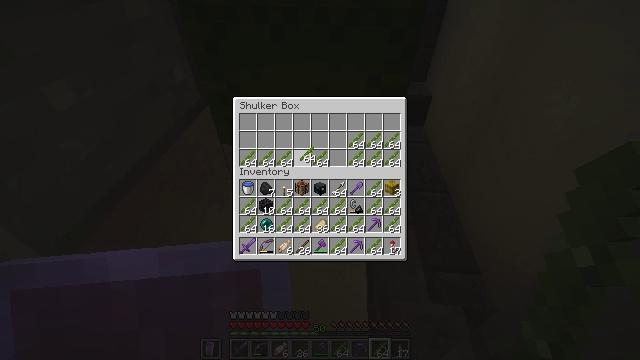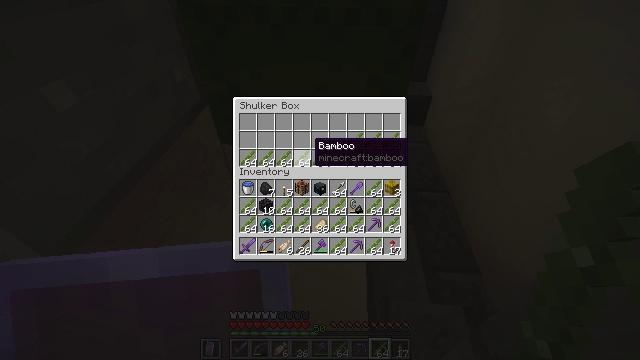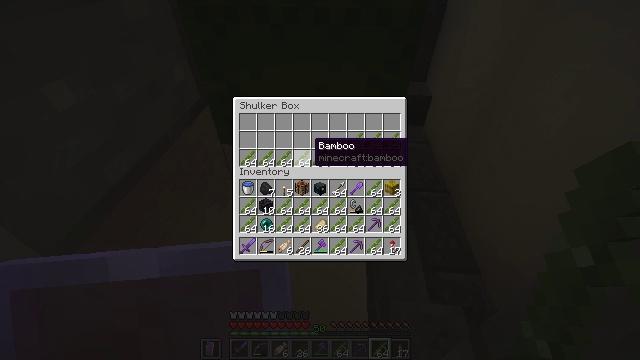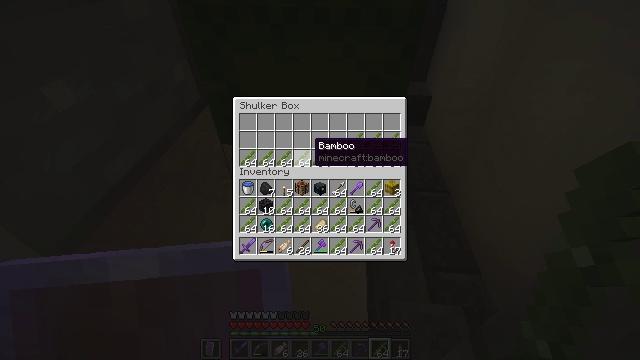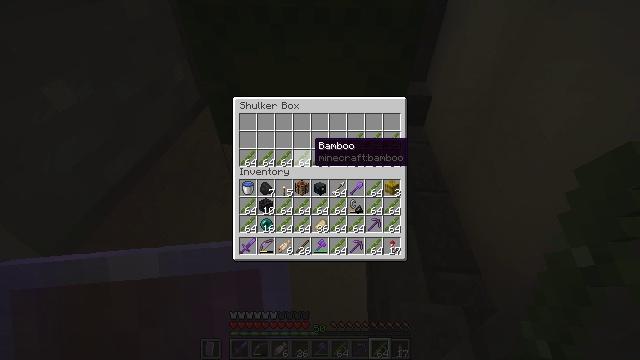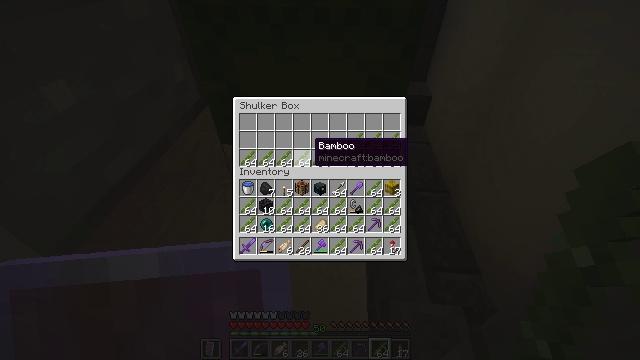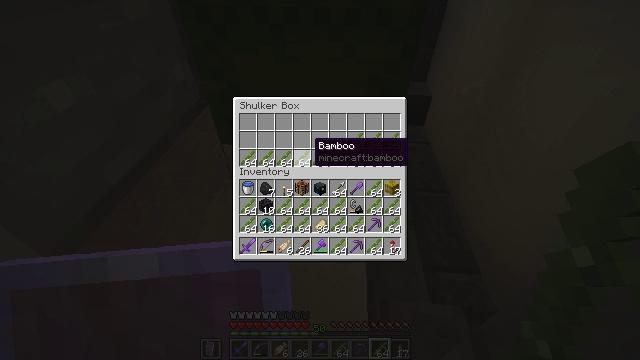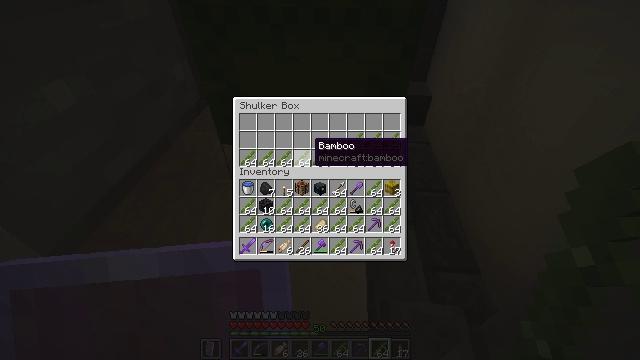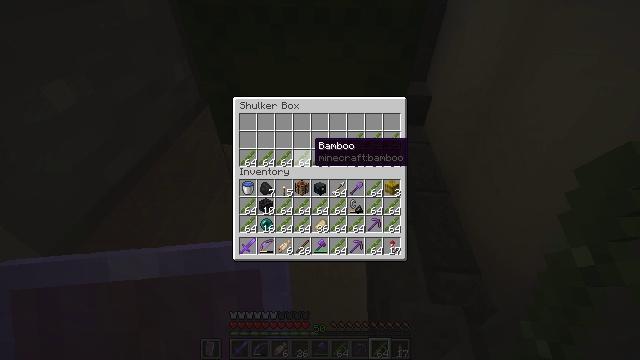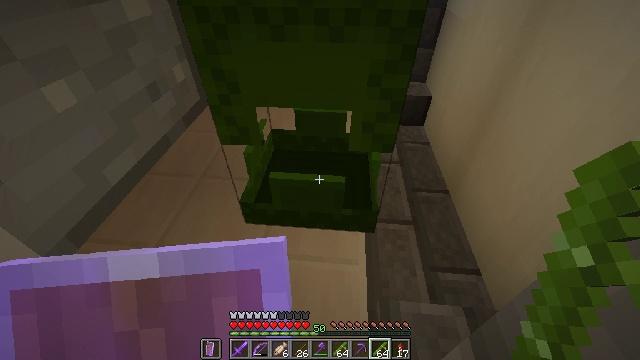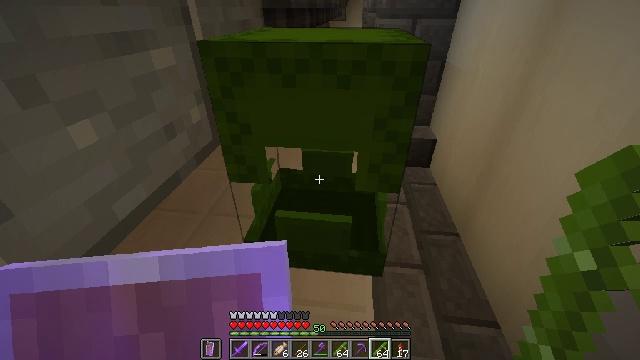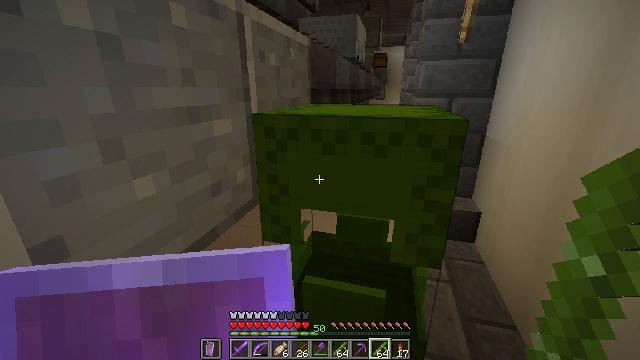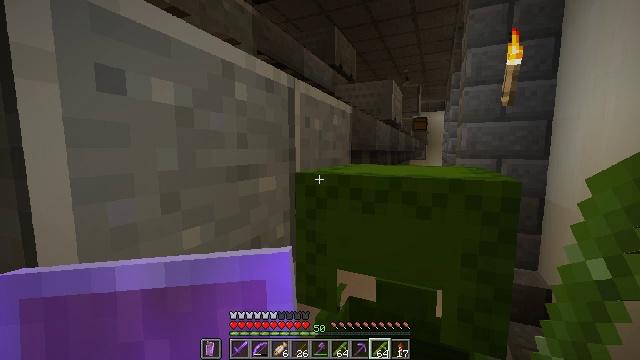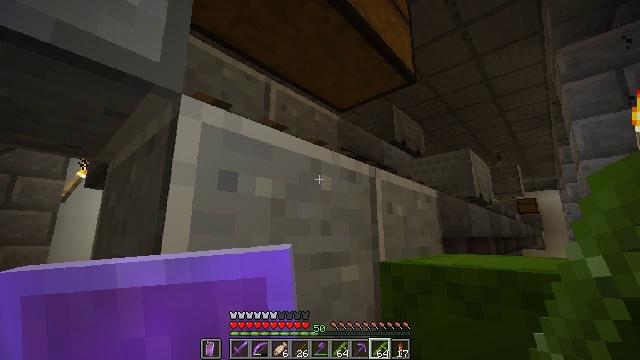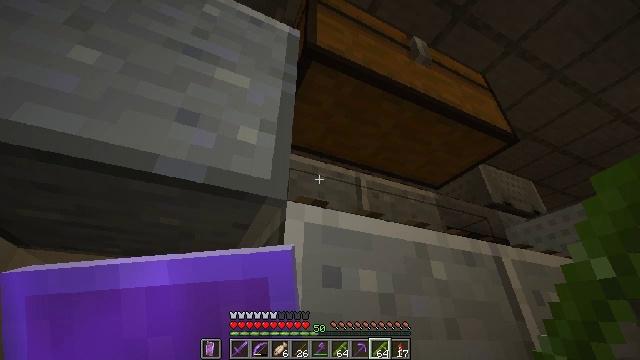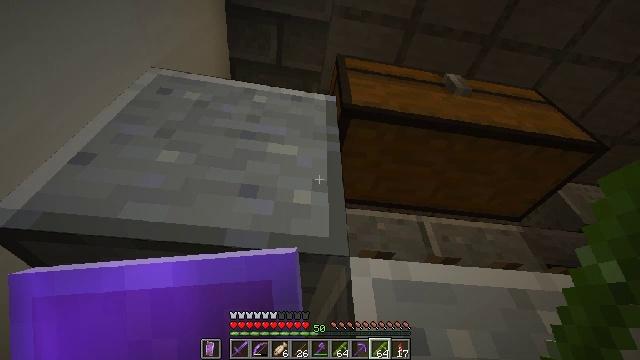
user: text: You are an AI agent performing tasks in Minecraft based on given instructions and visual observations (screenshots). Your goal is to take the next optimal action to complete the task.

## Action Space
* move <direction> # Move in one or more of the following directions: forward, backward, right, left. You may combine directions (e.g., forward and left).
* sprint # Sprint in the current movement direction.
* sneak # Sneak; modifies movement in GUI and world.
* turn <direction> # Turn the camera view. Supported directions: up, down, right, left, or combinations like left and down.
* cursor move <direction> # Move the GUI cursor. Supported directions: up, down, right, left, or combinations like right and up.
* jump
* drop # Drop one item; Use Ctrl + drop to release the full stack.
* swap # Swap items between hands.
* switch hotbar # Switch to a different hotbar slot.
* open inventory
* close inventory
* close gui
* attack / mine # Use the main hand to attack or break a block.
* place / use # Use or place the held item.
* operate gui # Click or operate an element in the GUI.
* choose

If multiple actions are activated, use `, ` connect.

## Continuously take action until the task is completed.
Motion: motion action
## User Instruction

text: Mine the lime shulker box to pick it up.
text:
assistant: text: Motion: no_op
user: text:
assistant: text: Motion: no_op
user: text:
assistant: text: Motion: no_op
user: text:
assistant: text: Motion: no_op
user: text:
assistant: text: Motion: no_op
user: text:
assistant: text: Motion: no_op
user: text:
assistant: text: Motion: no_op
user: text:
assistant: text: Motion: no_op
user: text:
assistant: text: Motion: no_op
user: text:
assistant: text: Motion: turn left and up
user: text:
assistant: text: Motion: turn left and up
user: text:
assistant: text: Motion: turn left and up
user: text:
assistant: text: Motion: turn left and up
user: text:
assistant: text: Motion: turn left and up
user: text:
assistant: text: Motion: turn left and up
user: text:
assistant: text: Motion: turn left and up
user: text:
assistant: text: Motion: no_op
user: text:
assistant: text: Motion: no_op
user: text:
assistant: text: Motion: no_op
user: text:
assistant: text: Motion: no_op
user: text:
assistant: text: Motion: no_op
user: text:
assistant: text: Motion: no_op
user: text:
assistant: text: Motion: no_op
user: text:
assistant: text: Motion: turn right and up
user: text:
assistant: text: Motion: turn right and up
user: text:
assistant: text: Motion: turn right
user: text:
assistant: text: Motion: turn right
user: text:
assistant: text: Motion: turn right
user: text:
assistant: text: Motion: turn right
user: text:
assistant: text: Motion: no_op